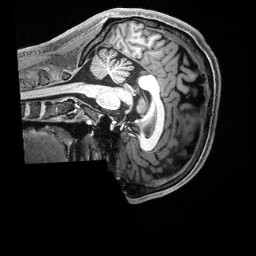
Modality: T1w
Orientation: sagittal
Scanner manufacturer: siemens
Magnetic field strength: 3 T
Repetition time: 2.5 s
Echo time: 0.00231 s